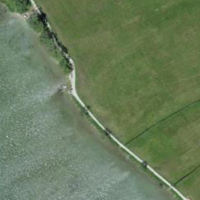
EUNIS habitat code: 26
Species observed at this site:
Caltha palustris
Angelica sylvestris
Anas platyrhynchos
Eriophorum angustifolium